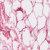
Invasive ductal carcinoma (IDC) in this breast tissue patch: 0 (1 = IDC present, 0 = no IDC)